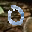
Label: 0